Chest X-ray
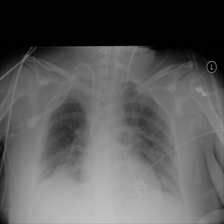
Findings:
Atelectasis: positive
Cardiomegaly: negative
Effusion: negative
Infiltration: negative
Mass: negative
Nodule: negative
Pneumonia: negative
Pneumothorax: negative
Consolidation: negative
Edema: negative
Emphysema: negative
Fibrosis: negative
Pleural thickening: negative
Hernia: negative